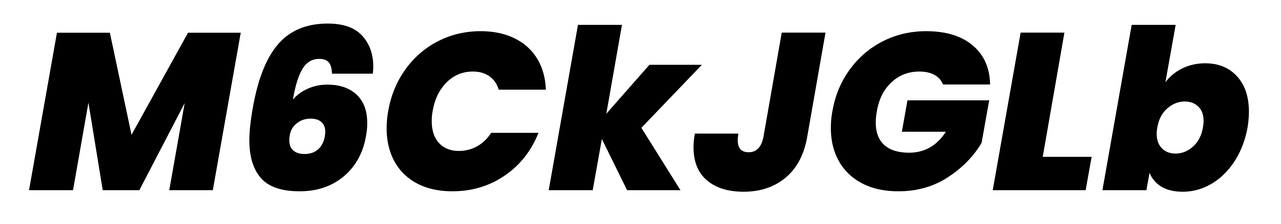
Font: Poppins-ExtraBoldItalic